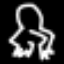
Label: frog